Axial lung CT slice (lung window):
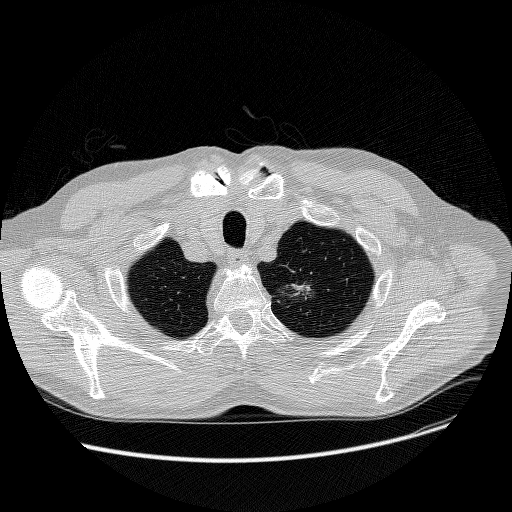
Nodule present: yes
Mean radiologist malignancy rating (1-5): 4.333